Field crop: maize
Growth stage: 2
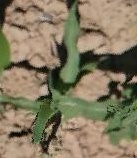
Species: maize